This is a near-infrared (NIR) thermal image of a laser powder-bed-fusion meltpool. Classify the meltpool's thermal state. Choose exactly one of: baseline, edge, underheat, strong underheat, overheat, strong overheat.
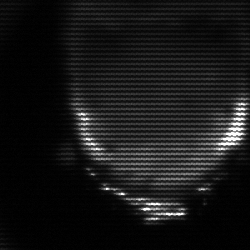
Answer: edge